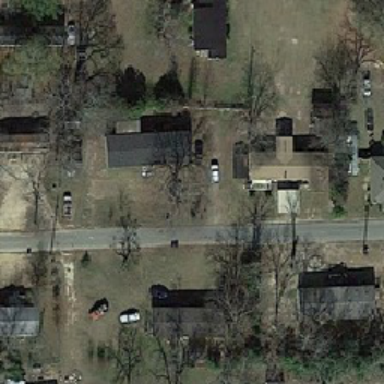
There are houses along with some bare trees on both sides of the road .